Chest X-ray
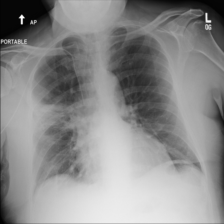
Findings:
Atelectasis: negative
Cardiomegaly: negative
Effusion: negative
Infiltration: negative
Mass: negative
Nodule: negative
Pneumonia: negative
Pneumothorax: negative
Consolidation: positive
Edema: negative
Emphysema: negative
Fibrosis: negative
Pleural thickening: negative
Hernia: negative